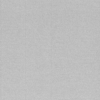
Label: dusty